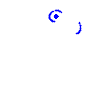
Particle: kaon